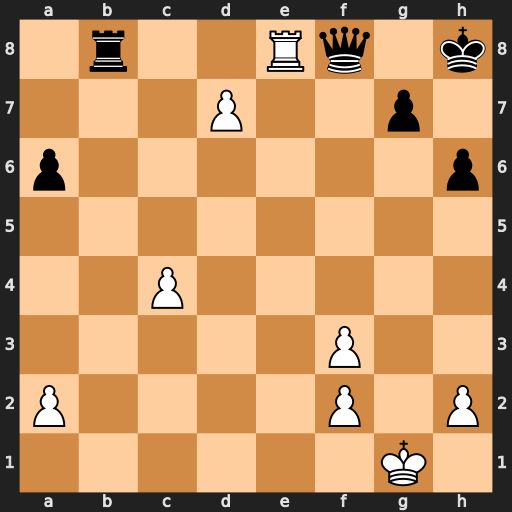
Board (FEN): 1r2Rq1k/3P2p1/p6p/8/2P5/5P2/P4P1P/6K1
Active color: w
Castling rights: -
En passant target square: -
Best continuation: Rxf8+ Rxf8 c5 Rd8 c6